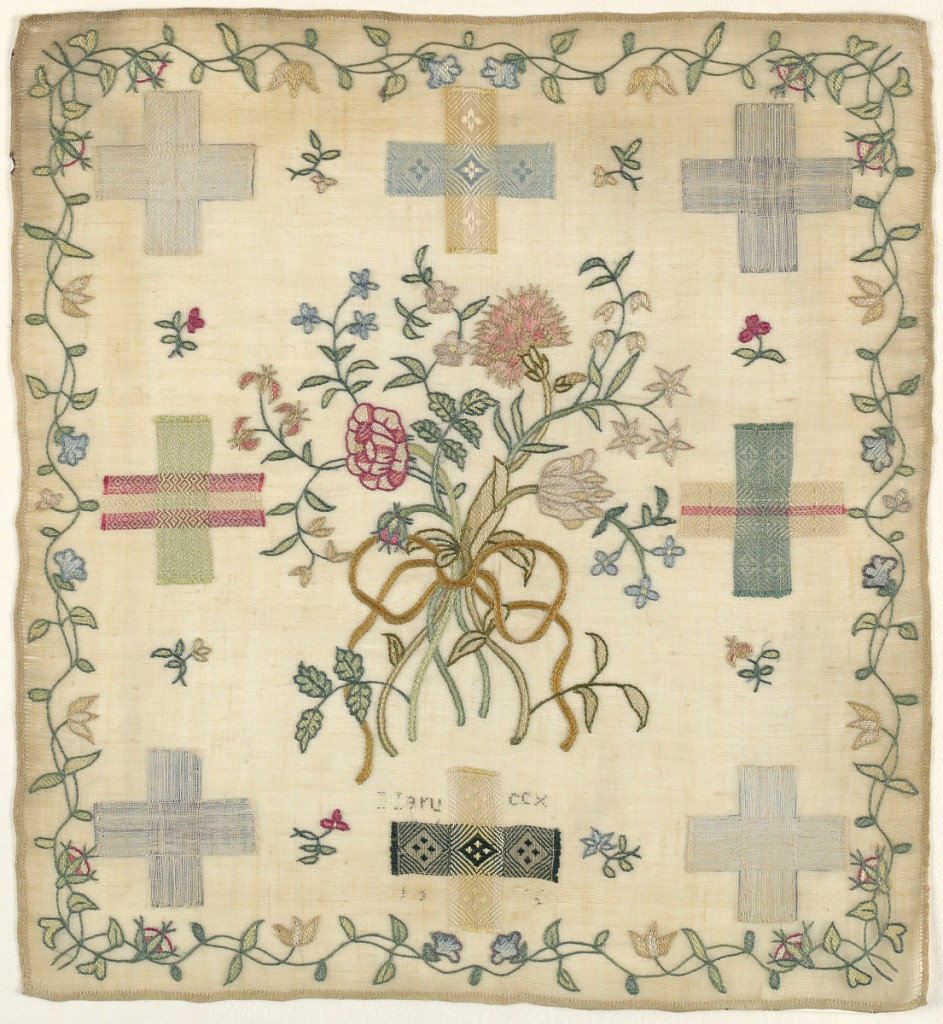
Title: Sampler
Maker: Mary Cox
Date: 1816
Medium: linen, silk, and cotton needlework on linen ground with paper backing Technique: pattern darning, chain, satin, knot and cross embroidery stitches on plain weave ground
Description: Square darning sampler on a very fine, sheer linen ground. In the center, a bouquet of flowers is tied with a ribbon. There are eight cross-shaped areas displaying darning in imitation of different woven patterns. The work is framed by a fine floral border.